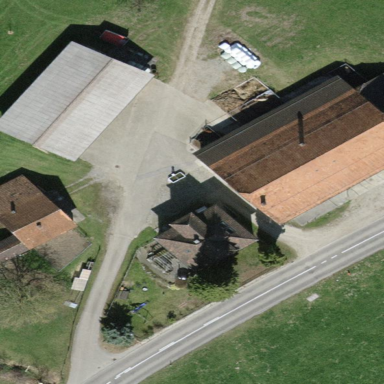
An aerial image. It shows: Farmyard area.